Platform: Mobile
Application: Arc Browser
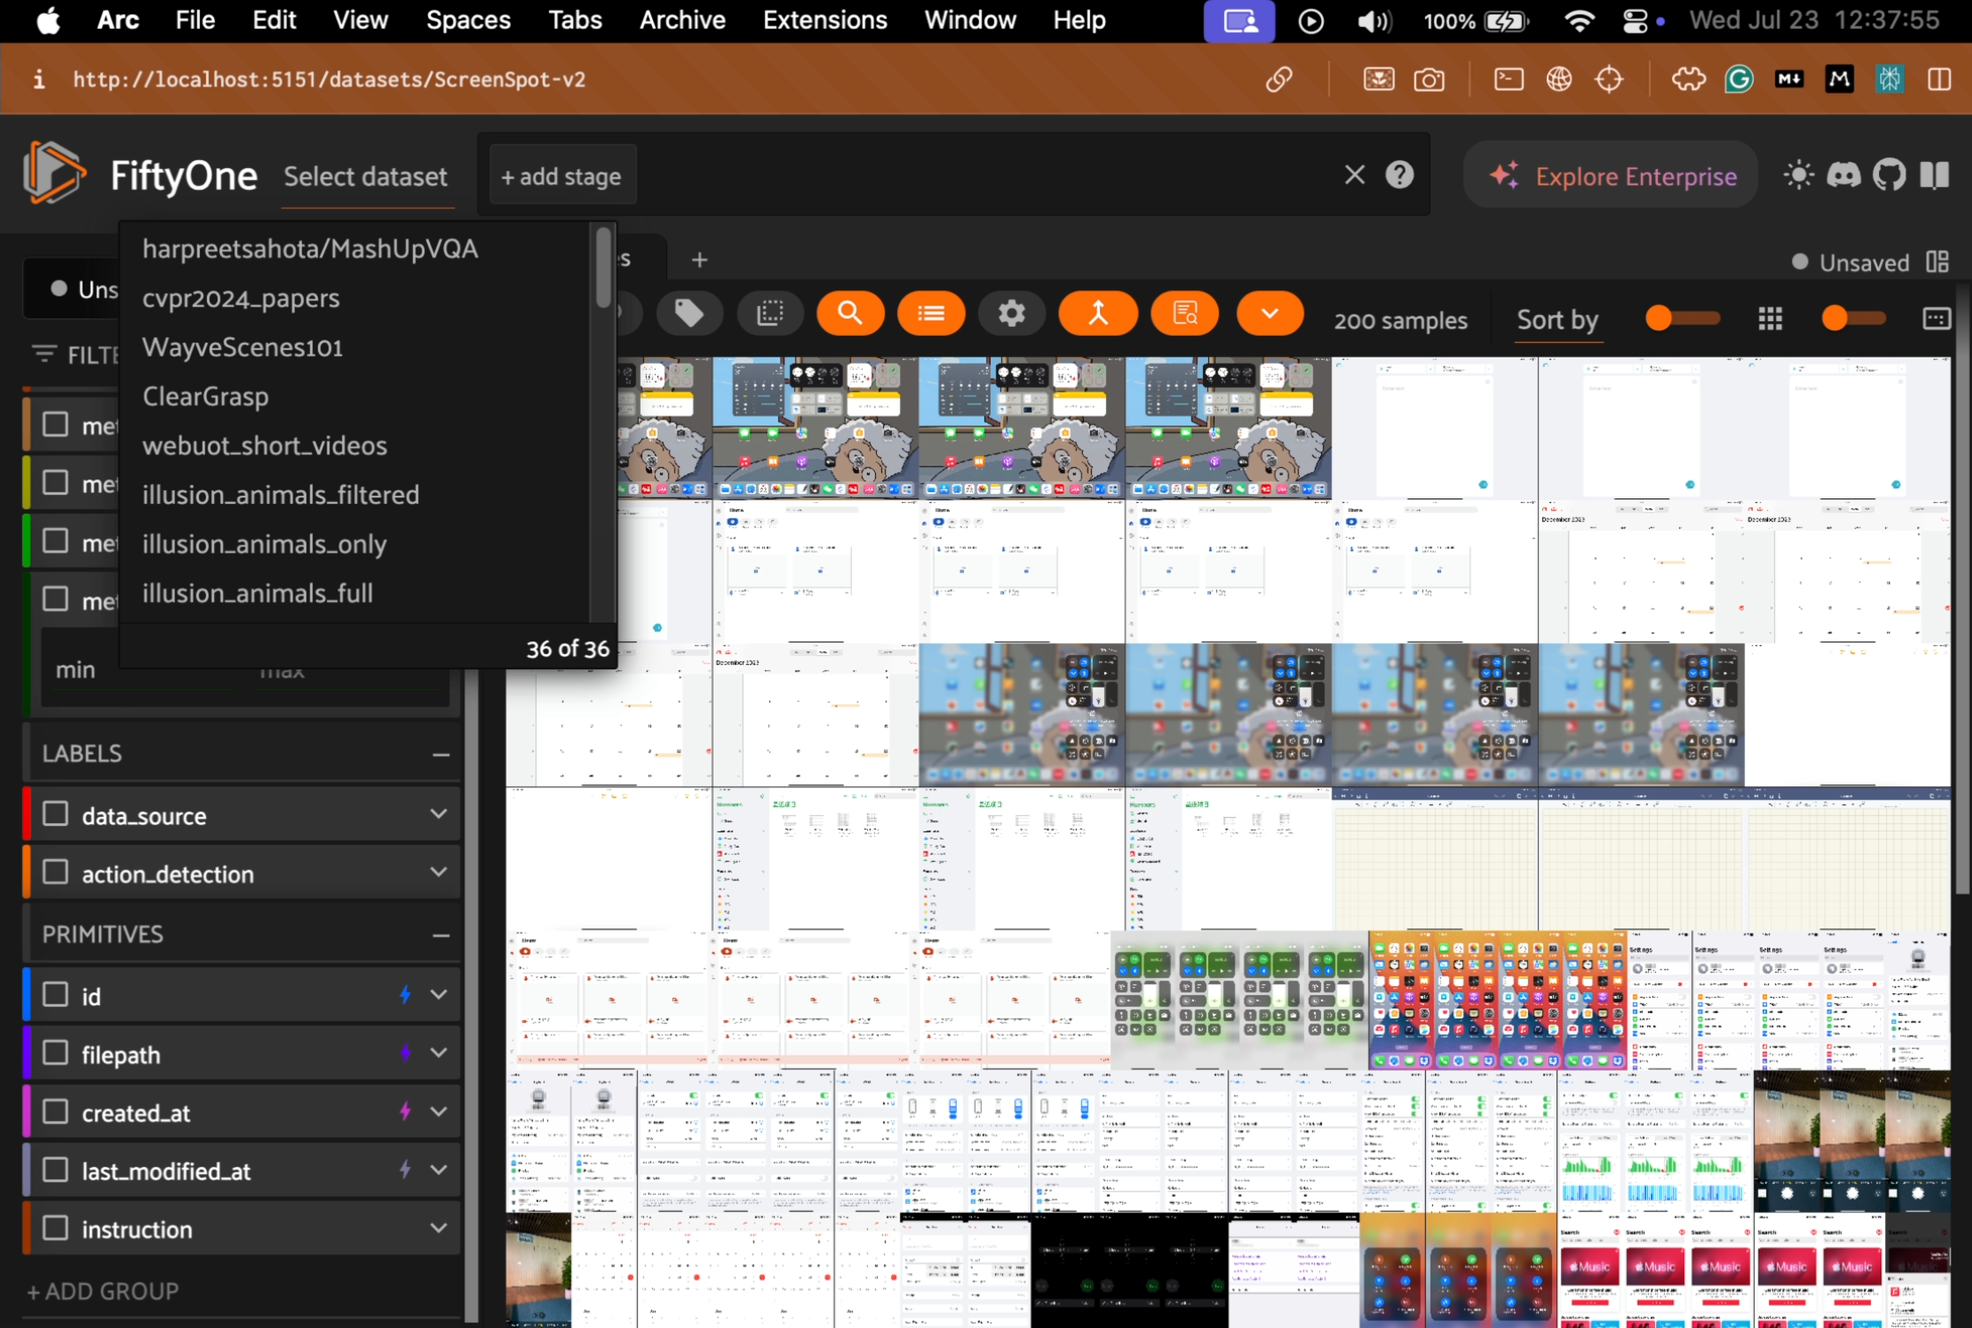
task_description: Select a different dataset
action_type: click
element_info: Menu Item

task_description: Load the clear grasp dataset
action_type: select
element_info: Menu Item

task_description: Load the illusion_animals_full dataset
action_type: select
element_info: Menu Item

task_description: Load the webuot_short_videos dataset
action_type: select
element_info: Menu Item
task_description: Add a view stage to the view bar
action_type: type
element_info: Text Input